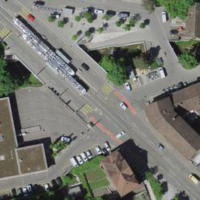
EUNIS habitat code: 57
Species observed at this site:
Corvus corone
Cyanistes caeruleus
Anas platyrhynchos
Troglodytes troglodytes
Fringilla coelebs
Buteo buteo
Sylvia atricapilla
Pilosella officinarum
Columba palumbus
Turdus merula
Poecile palustris
Phylloscopus collybita
Linaria vulgaris
Parus major
Erithacus rubecula
Pica pica
Sitta europaea